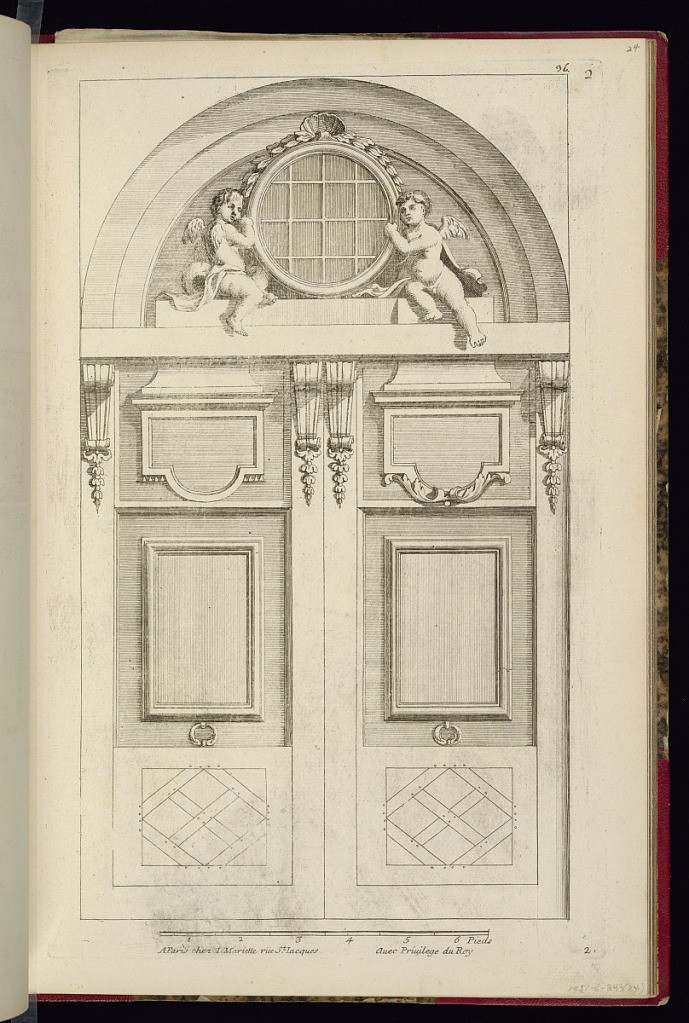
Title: Porte-Cochère Design
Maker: Laurent Francart, French, active 1681-1690
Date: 1707-1742
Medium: Etching and engraving on laid paper
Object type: Print
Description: Design for a porte-cochère, with two winged putti sitting on either side of an oculus crowned with a shell and garland of leaves. Below the rondel are brackets with hanging leaves. The bottom of the plate includes a scale bar of six French feet (6 Pieds). The plate is numbered but not signed.